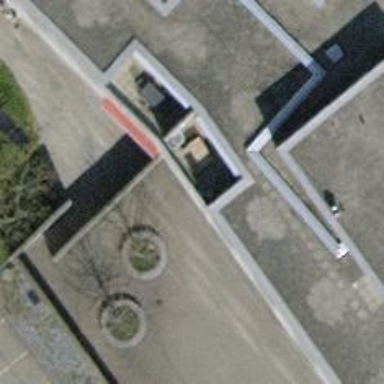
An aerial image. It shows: Wall barrier.